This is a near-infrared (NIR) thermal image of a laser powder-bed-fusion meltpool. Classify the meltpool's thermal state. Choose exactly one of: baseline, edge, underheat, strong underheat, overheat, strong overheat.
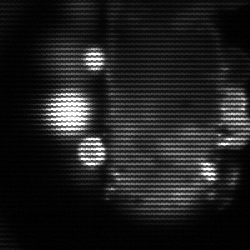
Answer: strong underheat